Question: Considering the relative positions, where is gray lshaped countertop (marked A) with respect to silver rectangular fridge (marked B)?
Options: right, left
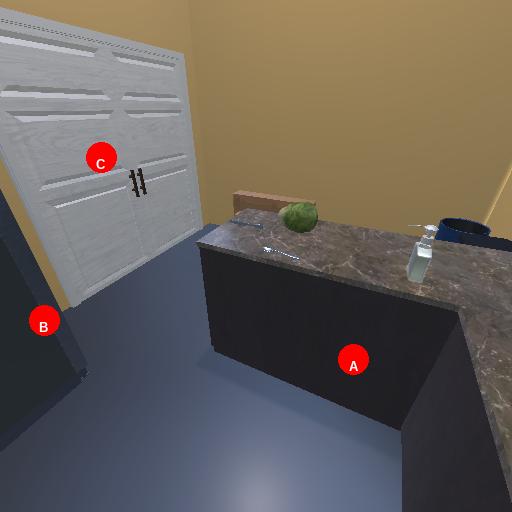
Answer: right